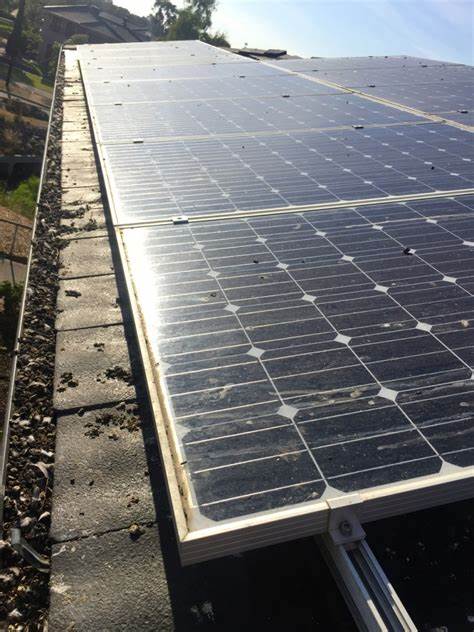
Label: Bird-drop